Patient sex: M
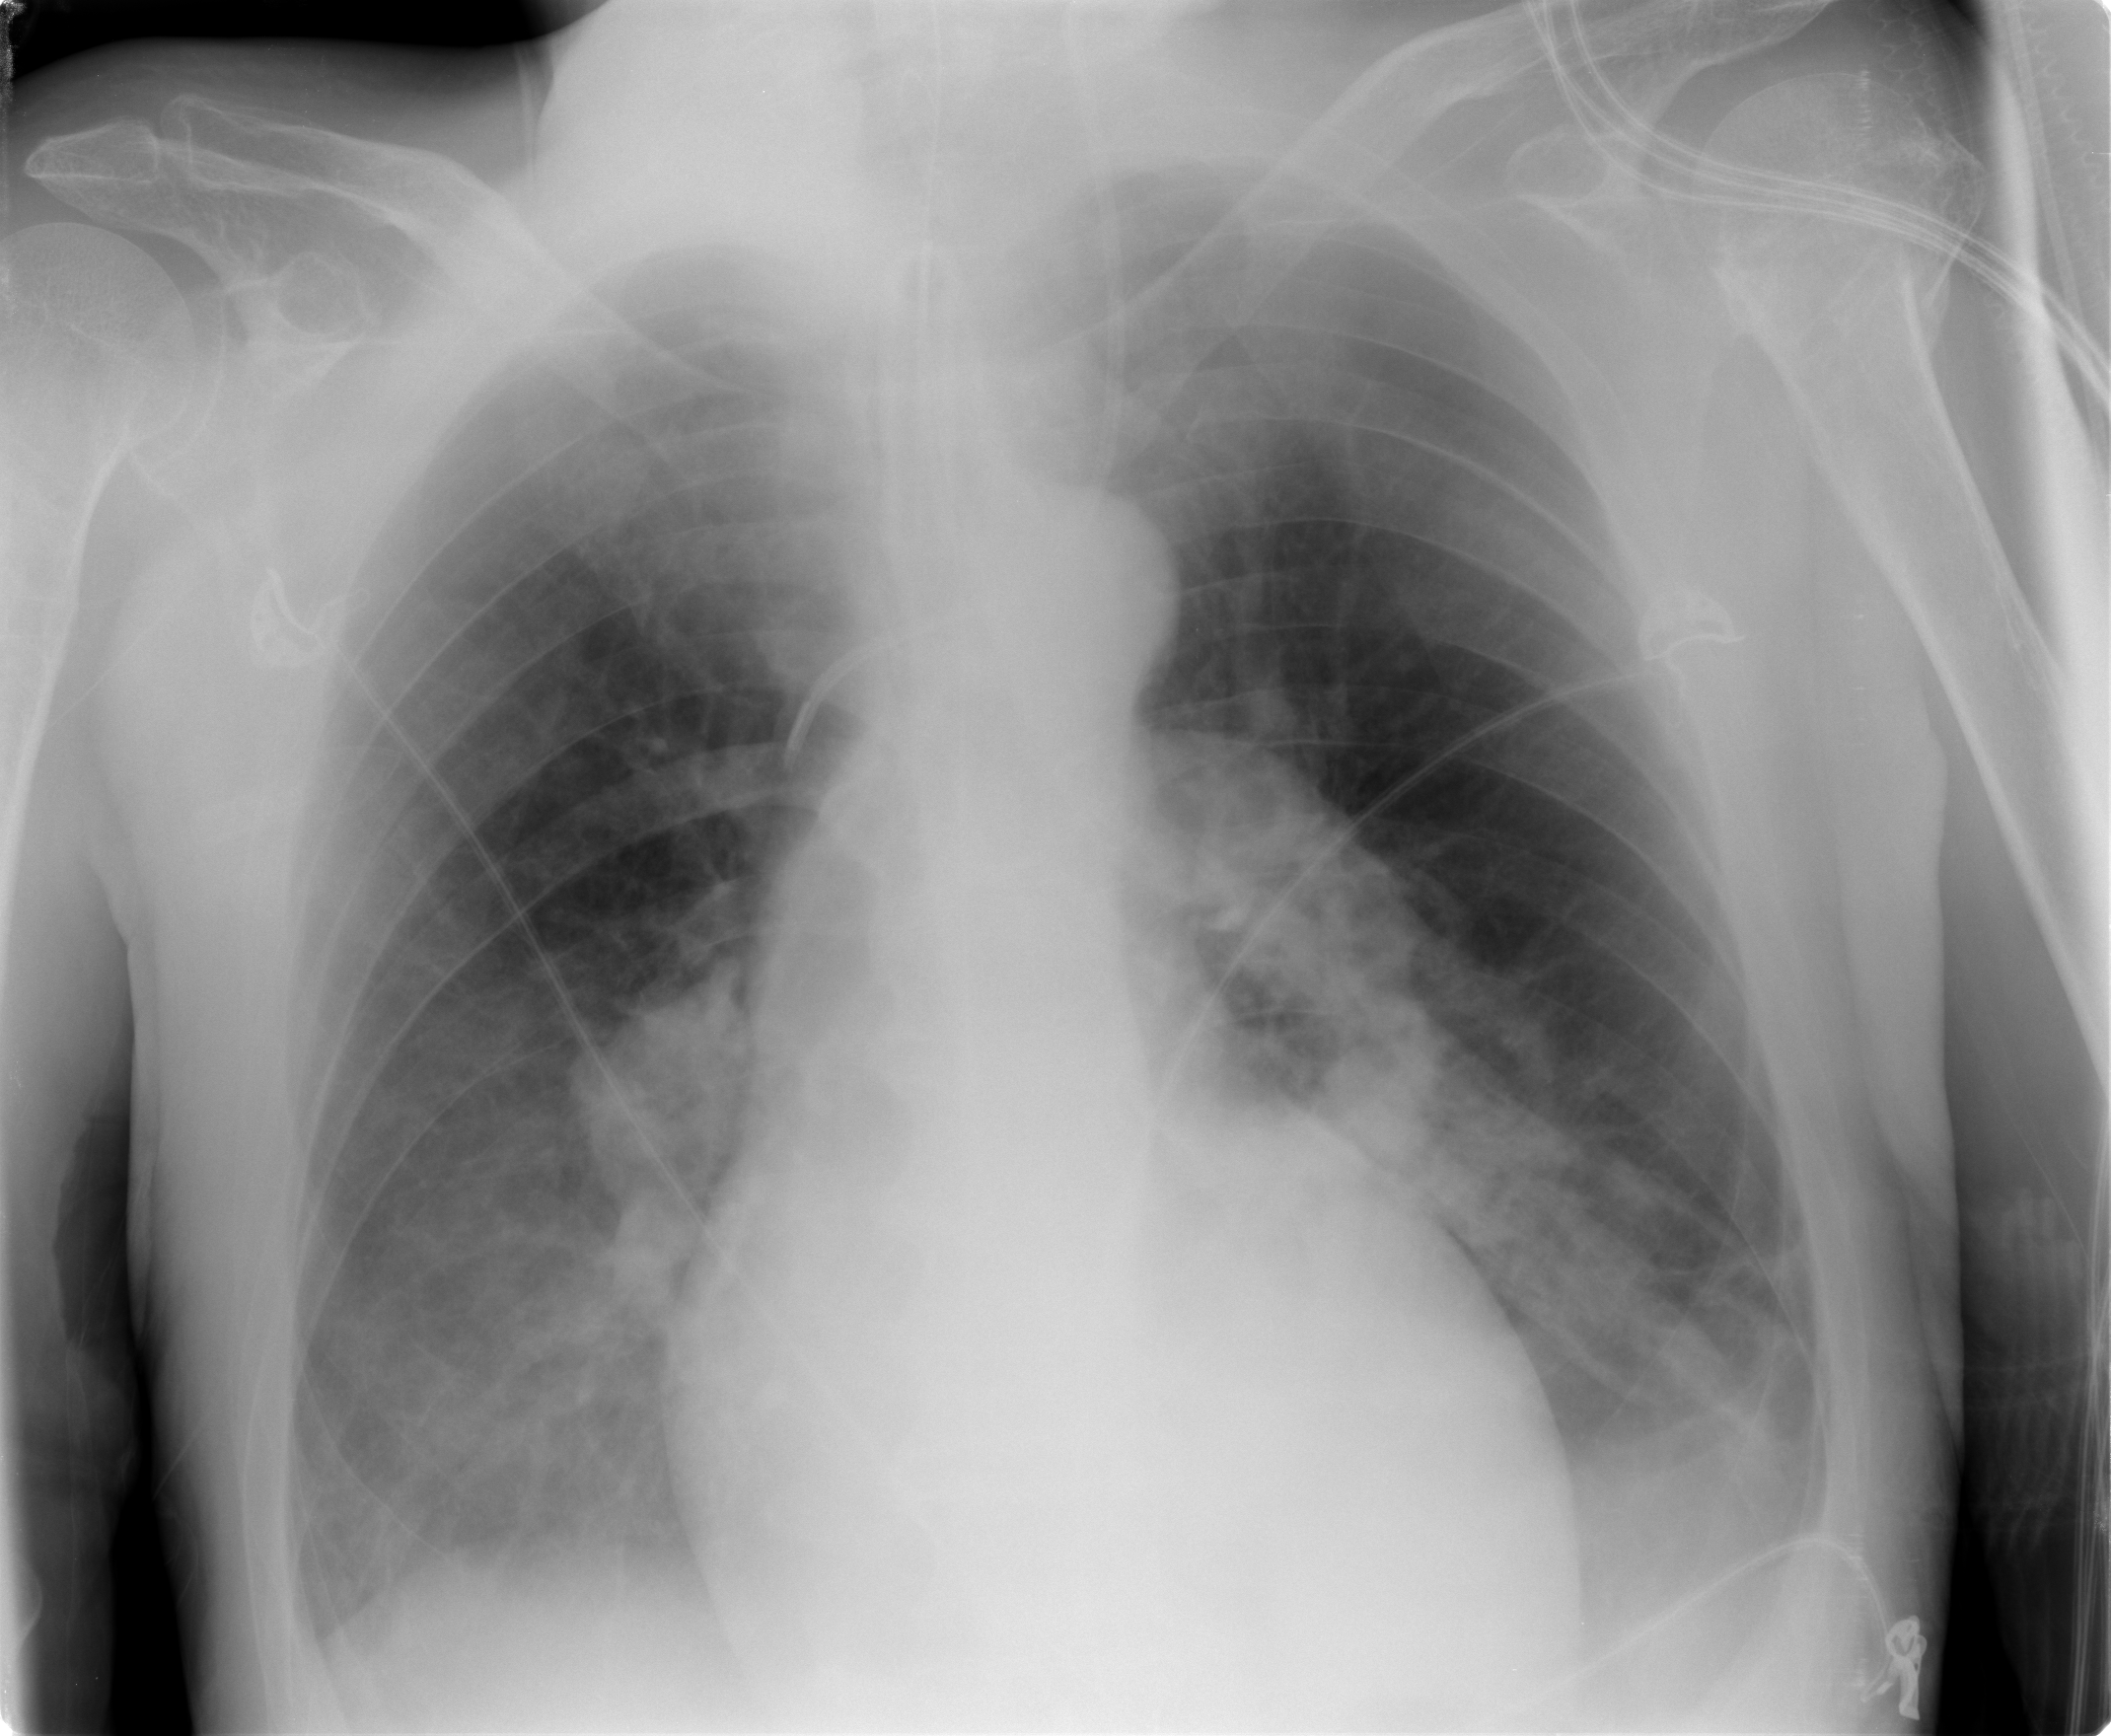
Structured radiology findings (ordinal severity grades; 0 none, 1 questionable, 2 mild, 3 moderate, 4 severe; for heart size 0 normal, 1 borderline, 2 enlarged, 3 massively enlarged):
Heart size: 0
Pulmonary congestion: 2
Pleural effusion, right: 2
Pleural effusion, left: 2
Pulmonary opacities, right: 2
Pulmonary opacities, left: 3
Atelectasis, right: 2
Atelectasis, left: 2